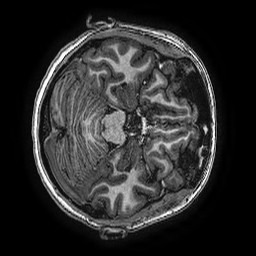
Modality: T1w
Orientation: axial
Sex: female
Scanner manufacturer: ge
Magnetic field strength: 3 T
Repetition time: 0.00766 s
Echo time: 0.003476 s